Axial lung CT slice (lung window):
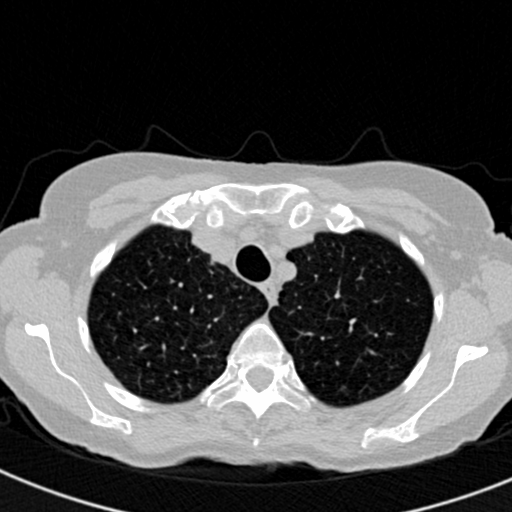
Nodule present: no